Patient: sex F, age 58
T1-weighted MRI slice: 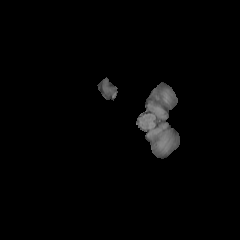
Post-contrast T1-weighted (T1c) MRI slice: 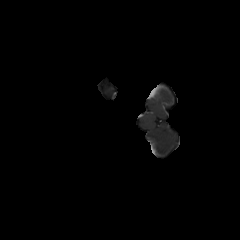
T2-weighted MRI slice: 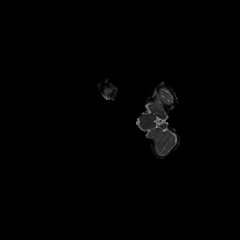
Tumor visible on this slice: no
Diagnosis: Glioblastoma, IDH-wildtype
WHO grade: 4